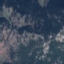
Land use / land cover class: HerbaceousVegetation